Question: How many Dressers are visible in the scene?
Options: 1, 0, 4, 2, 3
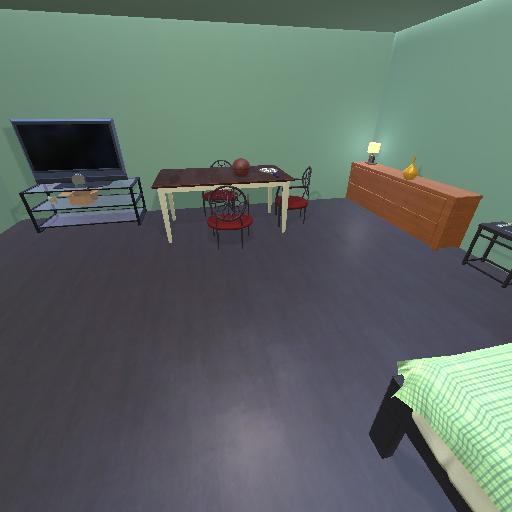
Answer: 1